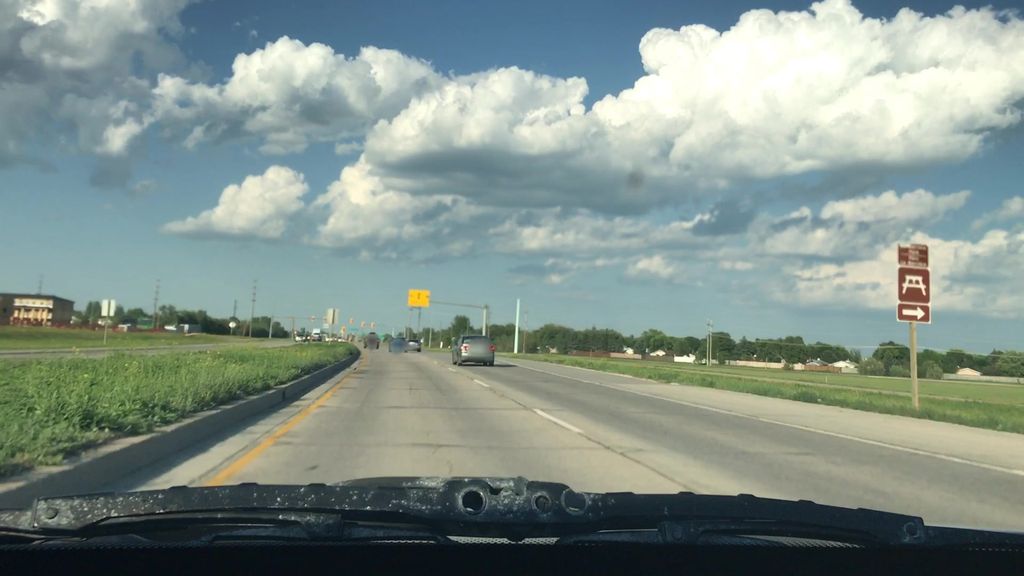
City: winnipeg